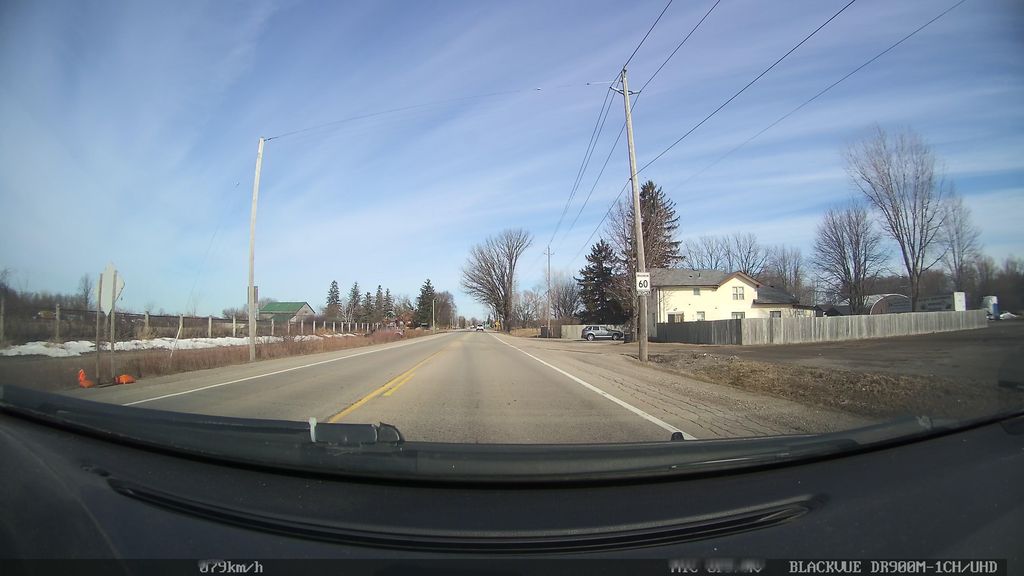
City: kitchener-waterloo